Field crop: tomato
Growth stage: 1
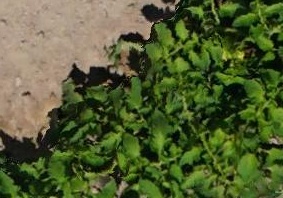
Species: tomato